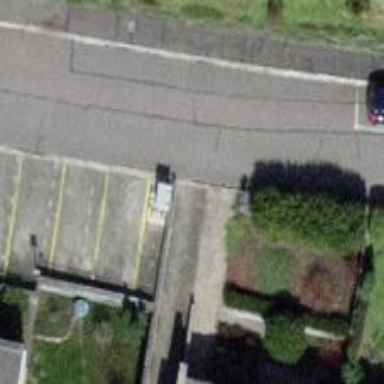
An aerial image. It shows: Footway with ground surface.